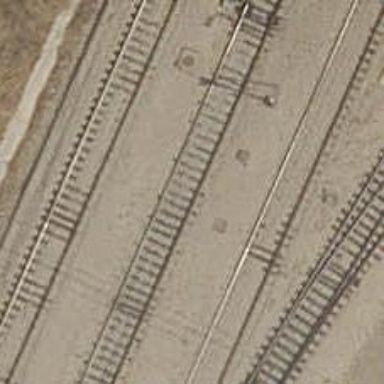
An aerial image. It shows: Rail yard with electrified contact lines for the railway.